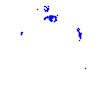
Particle: proton